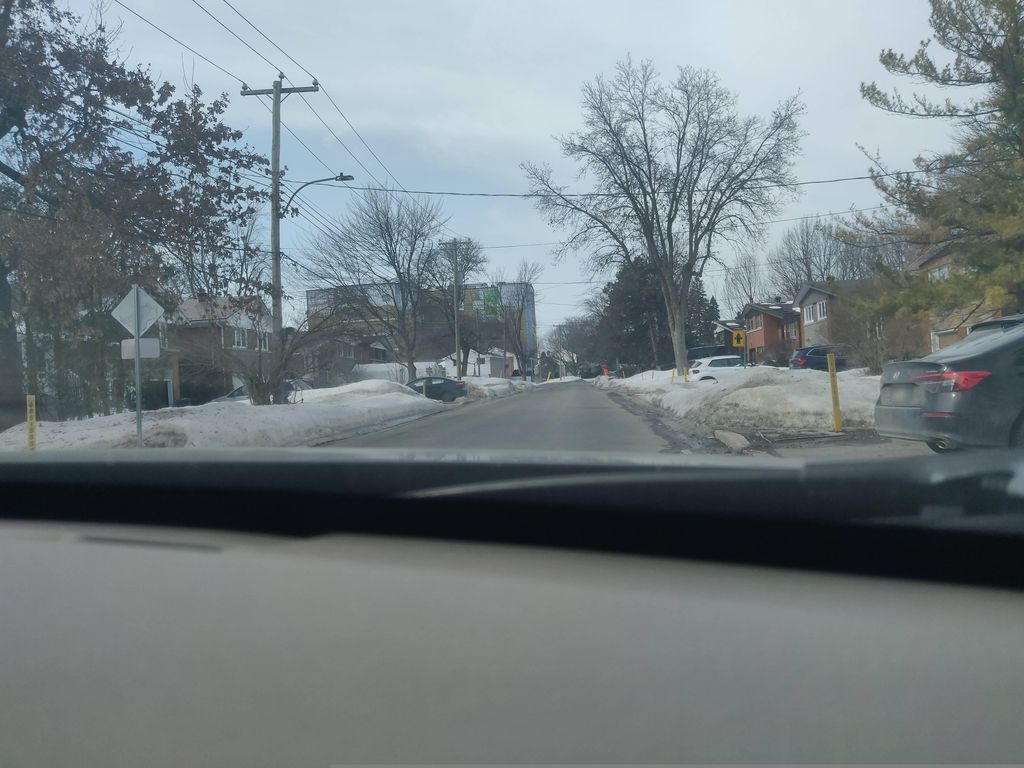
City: montreal